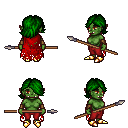
a pixel art fantasy rpg character, female body template, orc, green skin, red tattered cape, red pants, green swoop hairstyle, leather bracers, gold boots, spear, four views (front, back, left, right), 2x2 character sprite sheet, small pixel art, hard edges, no anti-aliasing